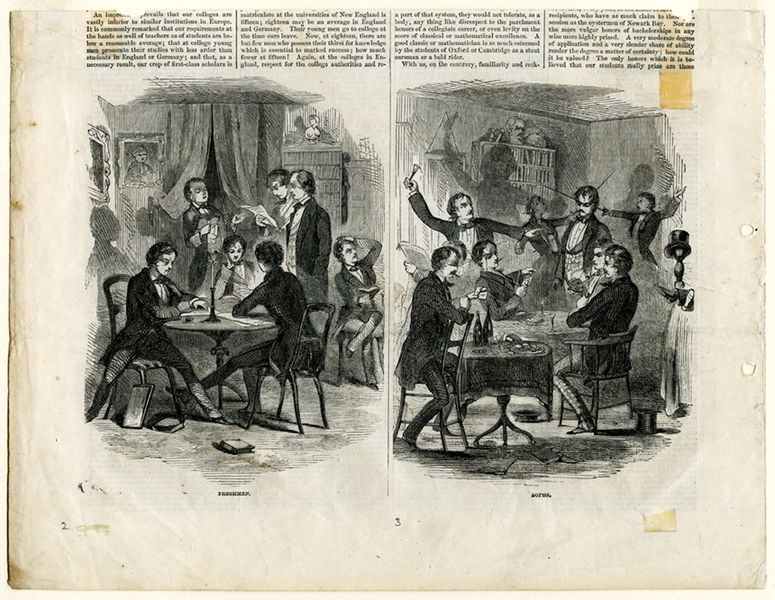
Titel: College Life in New England
Künstler: Winslow Homer
Standort: Amherst (Massachusetts, USA)
Institution: Mead Art Museum, Amherst College
Schlagwörter: argue, chair, column, curtain, curtains, fight, gathering, hat, men, people, swords, white, women, black, chairs, discussion, meeting, old, painting, parlor, portrait, seated, sit, table, talk, picture, pictures, print, wine, fighting, man, head, house, young, suit, evening, night, drawing, paper, bust, frame, shadow, hats, illustration, sketch, story, books, paintings, pen, writing, portraits, scene, suits, fence, reading, lights, newspaper, party, history, ornaments, shoes, study, thinking, book, candle, play, shadows, playing, smoking, top hat, candles, humans, page, dance, dancing, standing, alcohol, drink, bar, comic, drinking, gentlemen, text, bottles, library, bowtie, press, candlestick, club, cylinder, tables, spear, pages, game, printing, cafe, inside, restaurant, duel, s, games, cards, drinks, accuse, fencing, gestures, pub, font, magazine, word, 2, illustrations, tuxedo, 3, typed, declaration, depiction, drawomg, gamble, duell, gaming, gambling, students, mustaches, novel, poker, bookshelf, illustation, aggression, candle light, помоопои, riddles, guess, guessing, ople, discusison, talbe, newspapaer, old newspaper, argumanet, woodengraving